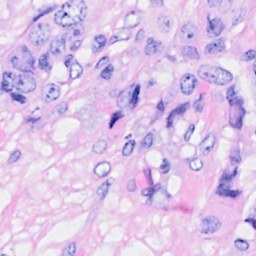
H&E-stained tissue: Breast